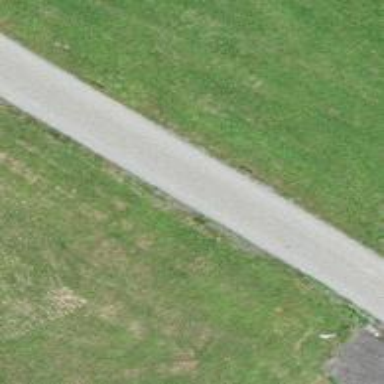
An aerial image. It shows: Unclassified road with asphalt surface.